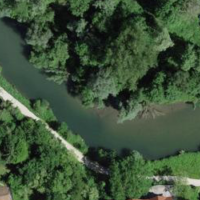
EUNIS habitat code: 15
Species observed at this site:
Tachybaptus ruficollis
Phylloscopus collybita
Turdus philomelos
Cardamine pratensis
Alcedo atthis
Petasites hybridus
Regulus ignicapilla
Carduelis carduelis